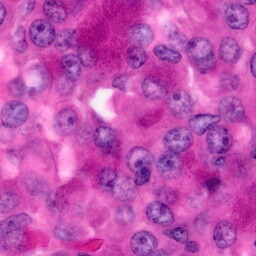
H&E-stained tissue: Pancreatic